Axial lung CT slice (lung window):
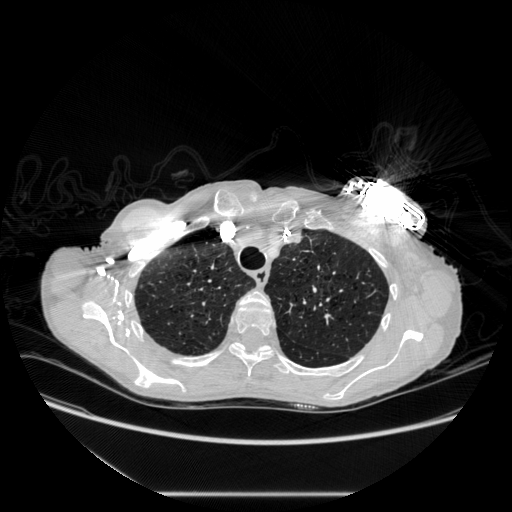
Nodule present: no